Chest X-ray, PA view. Patient: 18 years old, sex F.
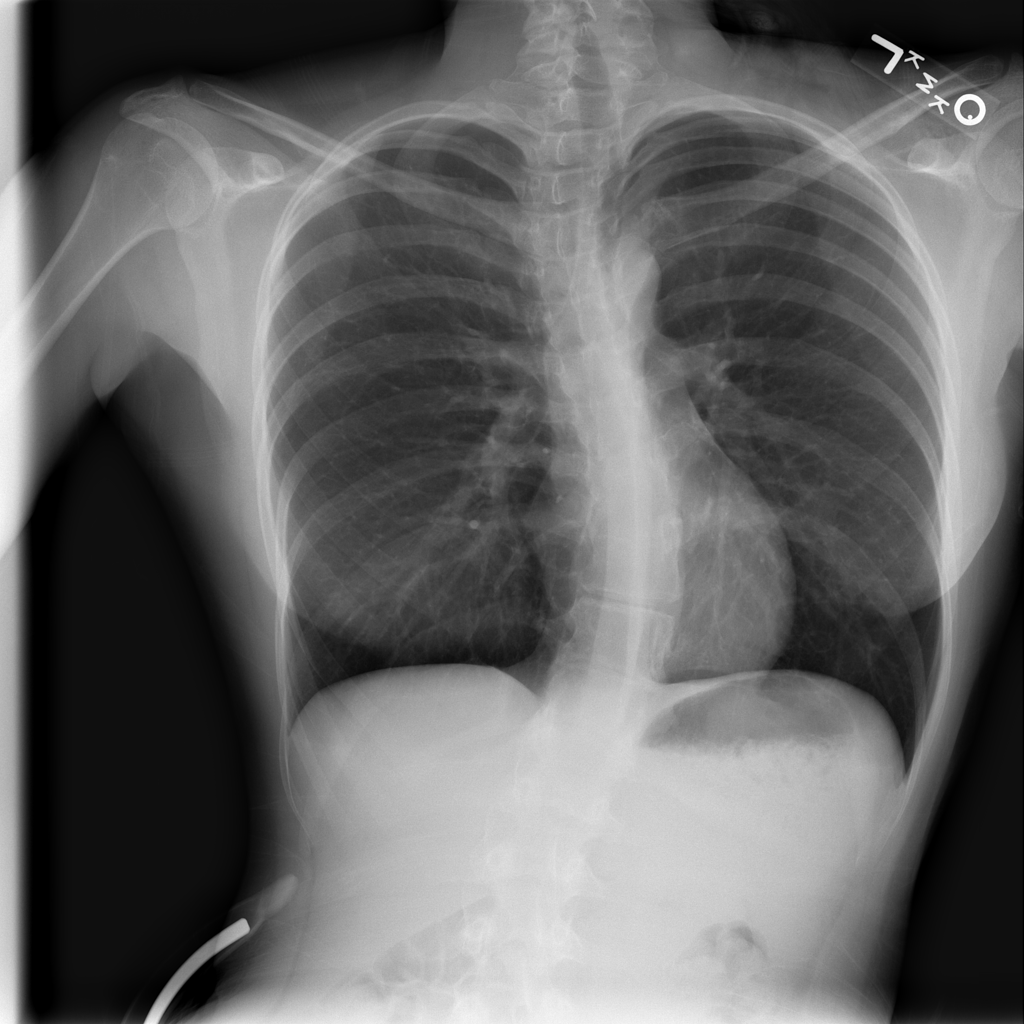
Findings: No Finding